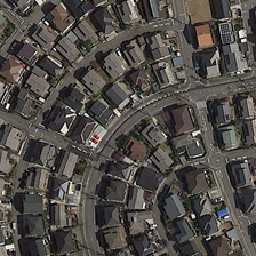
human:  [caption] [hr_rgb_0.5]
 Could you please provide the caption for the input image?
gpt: The houses there are very tight.

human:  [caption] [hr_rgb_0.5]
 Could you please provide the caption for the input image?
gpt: In the sector of the sector, houses are built along the street.

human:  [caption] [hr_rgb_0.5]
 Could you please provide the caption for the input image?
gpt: In the fan-shaped area there are houses built along the compact arc roads.

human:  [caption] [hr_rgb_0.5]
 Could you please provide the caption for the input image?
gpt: There, the houses are compact along fan-shaped roads.

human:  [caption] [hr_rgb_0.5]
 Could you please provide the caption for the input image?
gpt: In the Leque-shaped area there are houses built along Arc roads compactly.